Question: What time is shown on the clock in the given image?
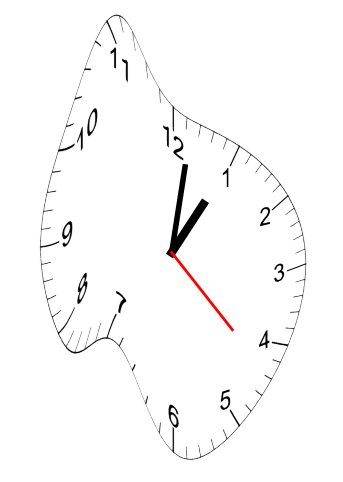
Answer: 01:01:22